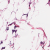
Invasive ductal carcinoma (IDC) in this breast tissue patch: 0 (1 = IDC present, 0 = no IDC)